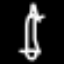
Label: pencil